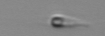
Label: flagellate_morphotype3